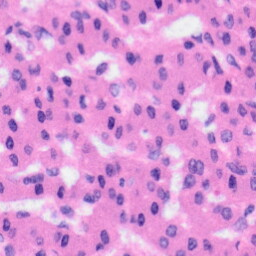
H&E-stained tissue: Liver